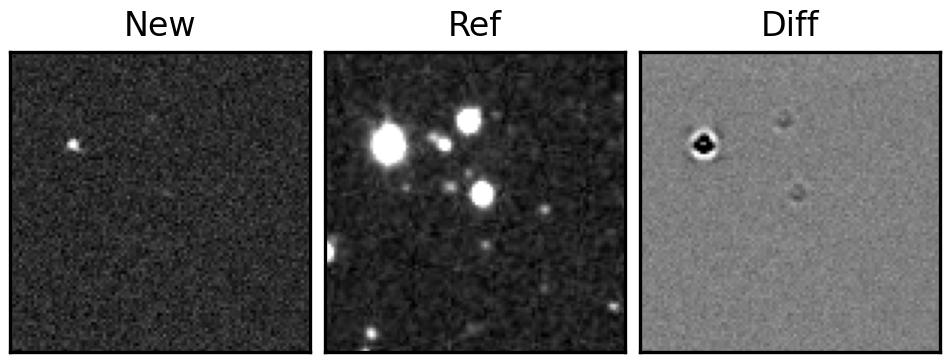
Label: bogus